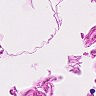
Metastatic tissue present: no